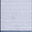
Piece: xx